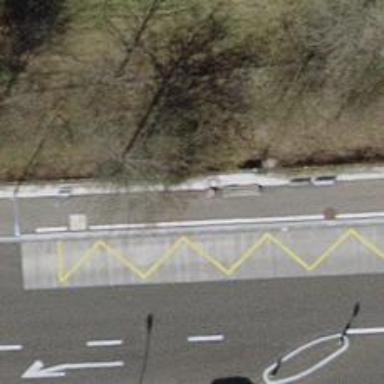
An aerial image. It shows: Bench for seating.